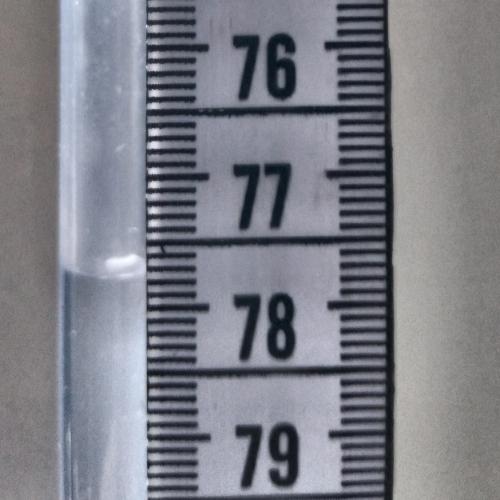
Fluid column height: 77.7 cm